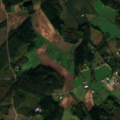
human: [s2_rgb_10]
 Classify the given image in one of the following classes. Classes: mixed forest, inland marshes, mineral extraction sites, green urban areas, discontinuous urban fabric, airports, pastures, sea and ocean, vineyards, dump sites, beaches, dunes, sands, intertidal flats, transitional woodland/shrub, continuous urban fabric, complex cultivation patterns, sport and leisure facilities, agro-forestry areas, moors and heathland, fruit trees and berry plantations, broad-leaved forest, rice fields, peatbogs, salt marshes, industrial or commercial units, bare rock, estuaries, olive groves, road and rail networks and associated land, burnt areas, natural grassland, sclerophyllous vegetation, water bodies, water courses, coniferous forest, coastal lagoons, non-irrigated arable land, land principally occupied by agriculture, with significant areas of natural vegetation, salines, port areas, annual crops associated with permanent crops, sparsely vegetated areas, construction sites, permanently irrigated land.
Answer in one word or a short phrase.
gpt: non-irrigated arable land, coniferous forest, mixed forest, transitional woodland/shrub